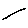
Label: line